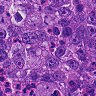
Metastatic tissue present: yes